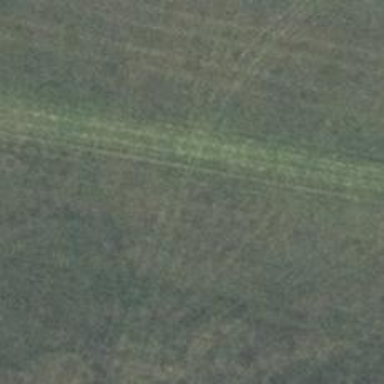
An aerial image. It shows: Grass track.